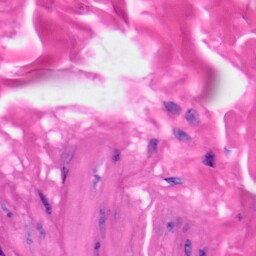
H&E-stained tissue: Skin